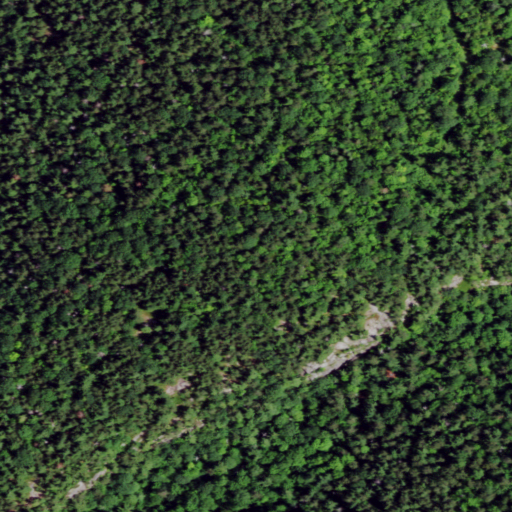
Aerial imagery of mountain in New York named Weston Mountain containing evergreen forest, deciduous forest, and shrub